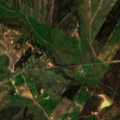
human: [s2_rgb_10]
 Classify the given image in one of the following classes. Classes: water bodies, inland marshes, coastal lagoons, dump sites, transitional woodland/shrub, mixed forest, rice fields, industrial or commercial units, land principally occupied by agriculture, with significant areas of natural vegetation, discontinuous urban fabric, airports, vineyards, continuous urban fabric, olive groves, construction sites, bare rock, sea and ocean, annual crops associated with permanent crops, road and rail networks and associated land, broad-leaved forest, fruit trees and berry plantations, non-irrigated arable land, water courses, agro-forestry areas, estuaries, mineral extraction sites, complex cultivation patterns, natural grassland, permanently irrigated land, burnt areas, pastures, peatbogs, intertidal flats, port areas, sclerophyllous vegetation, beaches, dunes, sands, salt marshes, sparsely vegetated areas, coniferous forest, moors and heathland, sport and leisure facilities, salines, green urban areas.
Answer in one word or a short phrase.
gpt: non-irrigated arable land, pastures, broad-leaved forest, transitional woodland/shrub